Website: crate-barrel
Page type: billing-address
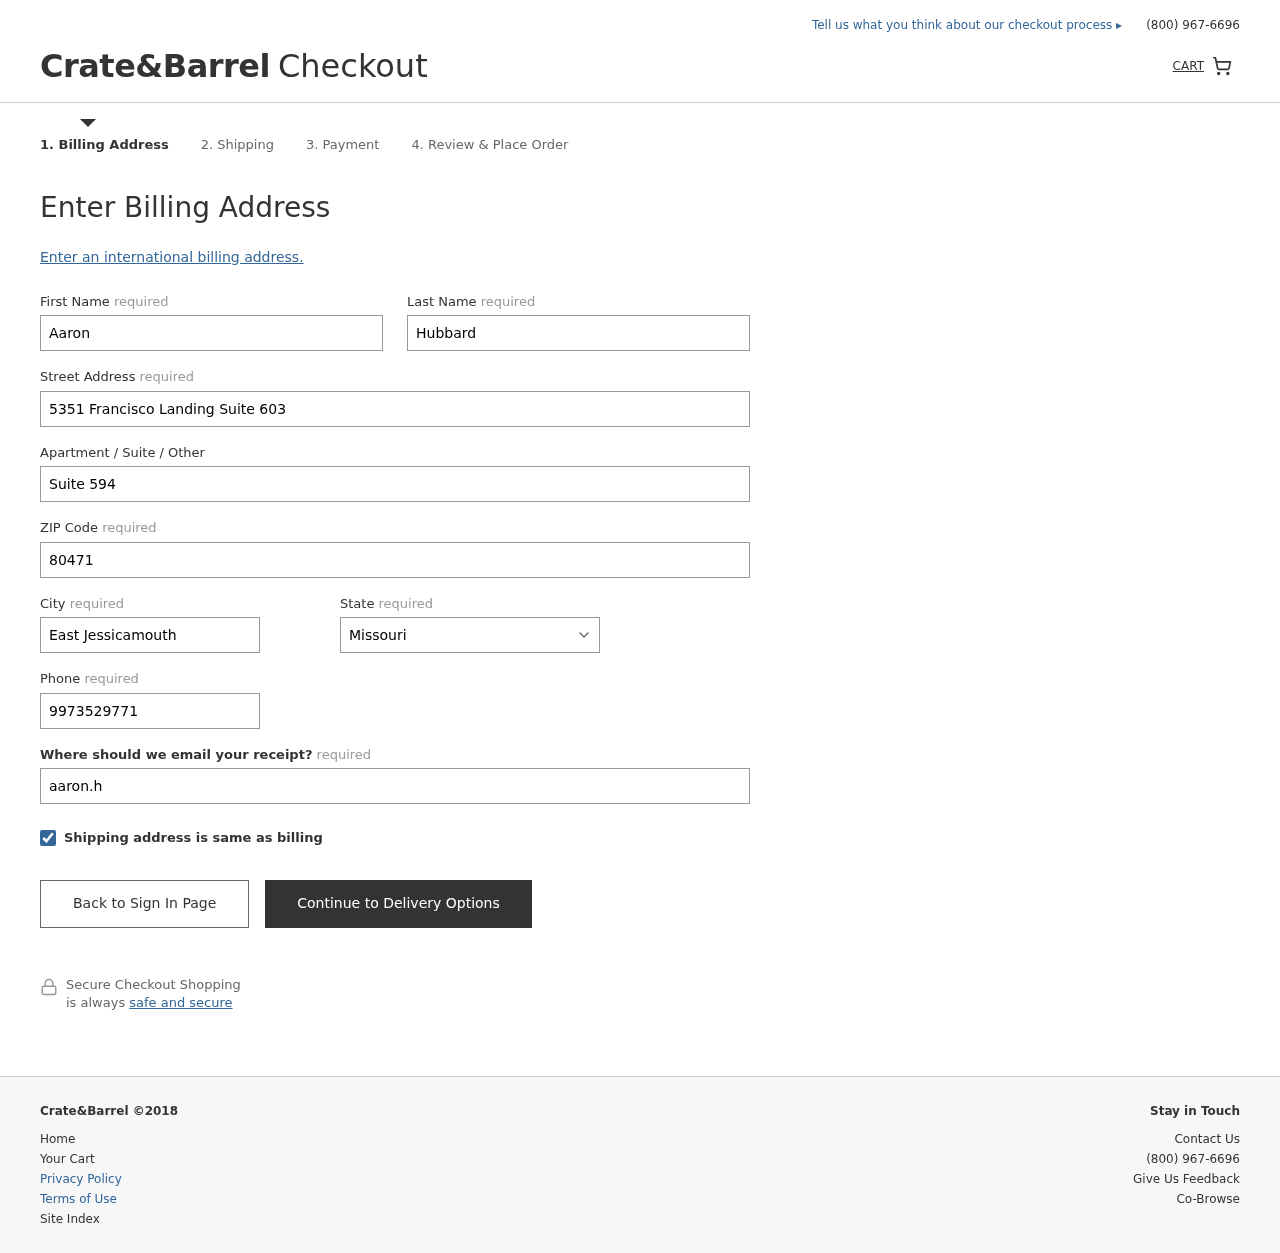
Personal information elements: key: PII_STATE
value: Missouri
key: PII_FIRSTNAME
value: Aaron
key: PII_LASTNAME
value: Hubbard
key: PII_STREET
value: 5351 Francisco Landing Suite 603
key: PII_STREET2
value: Suite 594
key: PII_POSTCODE
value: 80471
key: PII_CITY
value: East Jessicamouth
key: PII_PHONE
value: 9973529771
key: PII_EMAIL
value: aaron.hubbard@hotmail.com